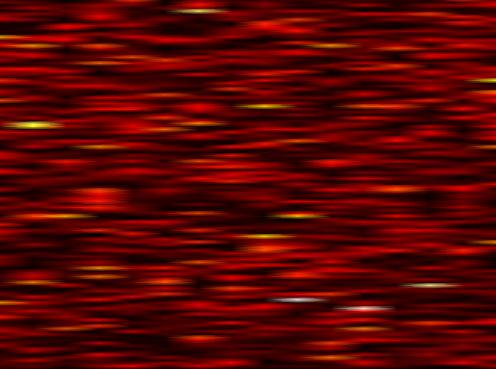
Label: OFDM